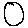
Label: circle